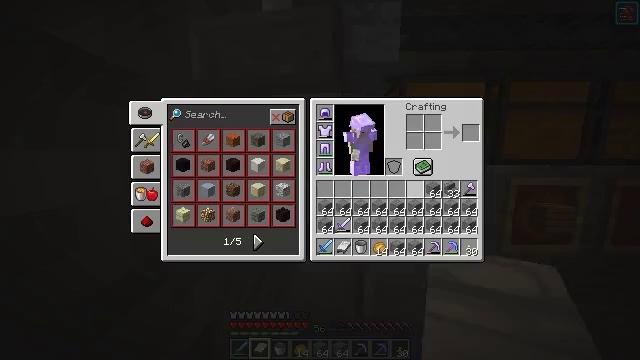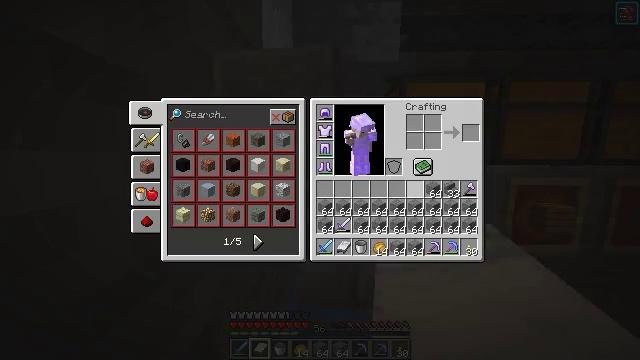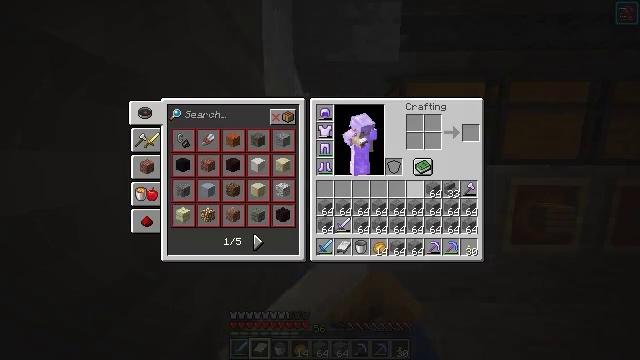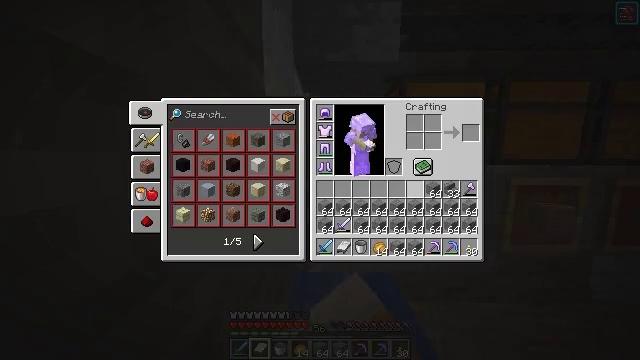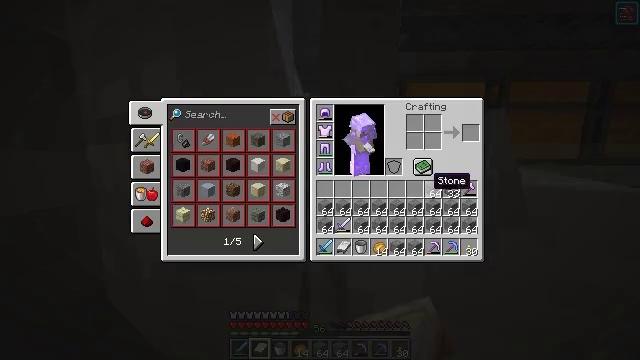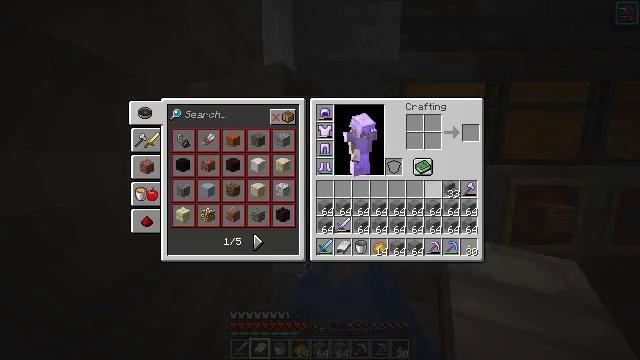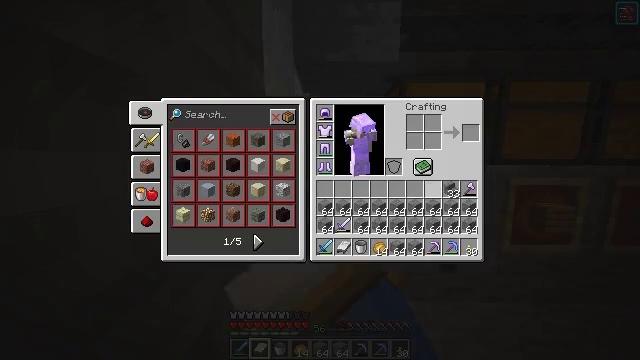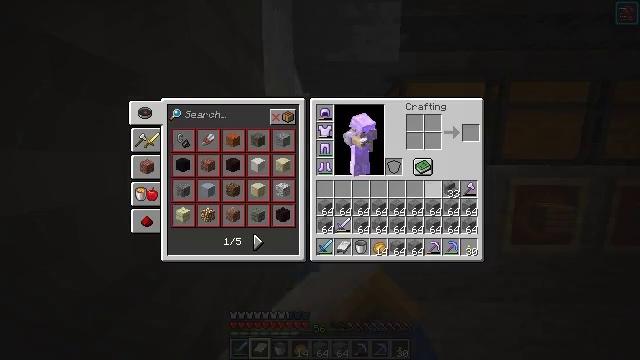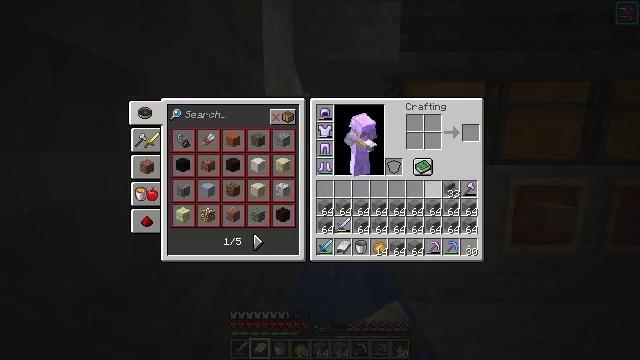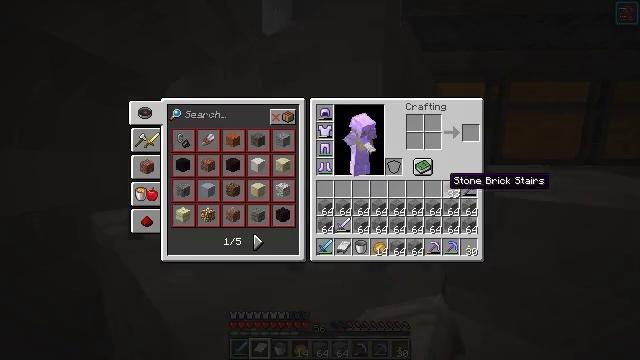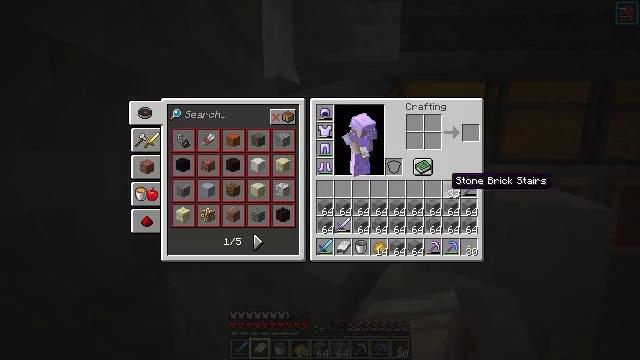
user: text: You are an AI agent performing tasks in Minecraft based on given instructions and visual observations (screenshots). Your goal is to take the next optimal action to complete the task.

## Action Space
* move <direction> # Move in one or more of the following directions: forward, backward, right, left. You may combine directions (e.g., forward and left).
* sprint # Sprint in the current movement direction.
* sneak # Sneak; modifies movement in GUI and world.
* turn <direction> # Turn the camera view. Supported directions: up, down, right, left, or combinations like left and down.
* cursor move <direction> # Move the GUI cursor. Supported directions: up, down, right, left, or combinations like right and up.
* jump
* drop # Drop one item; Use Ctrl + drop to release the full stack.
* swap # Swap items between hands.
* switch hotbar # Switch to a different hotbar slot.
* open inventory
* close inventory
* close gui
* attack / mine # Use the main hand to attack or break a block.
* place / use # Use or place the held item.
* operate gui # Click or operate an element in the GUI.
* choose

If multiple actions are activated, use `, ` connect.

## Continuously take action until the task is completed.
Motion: motion action
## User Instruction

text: Drop a stone.
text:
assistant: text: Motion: sprint, drop, open gui
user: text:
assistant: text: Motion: sprint, drop
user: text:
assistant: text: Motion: sprint
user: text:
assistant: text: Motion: sprint
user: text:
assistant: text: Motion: sprint, drop
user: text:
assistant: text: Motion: sprint, drop
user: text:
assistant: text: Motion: sprint, drop
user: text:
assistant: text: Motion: sprint
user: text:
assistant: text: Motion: sprint
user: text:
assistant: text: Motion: sprint
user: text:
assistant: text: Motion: sprint, drop